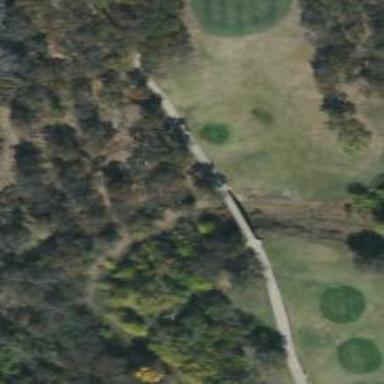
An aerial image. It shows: Service road that includes bridge over golf cart path.